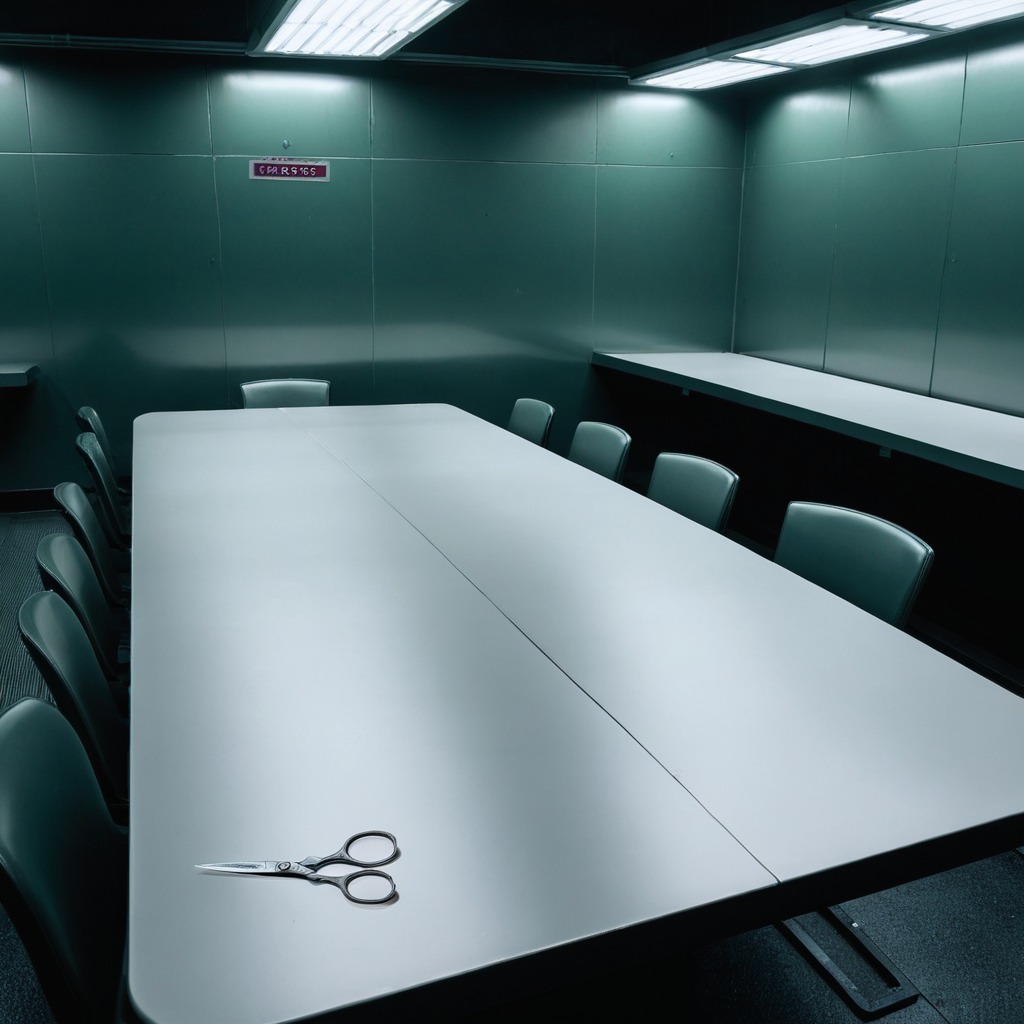
A scissor is lying on the table.